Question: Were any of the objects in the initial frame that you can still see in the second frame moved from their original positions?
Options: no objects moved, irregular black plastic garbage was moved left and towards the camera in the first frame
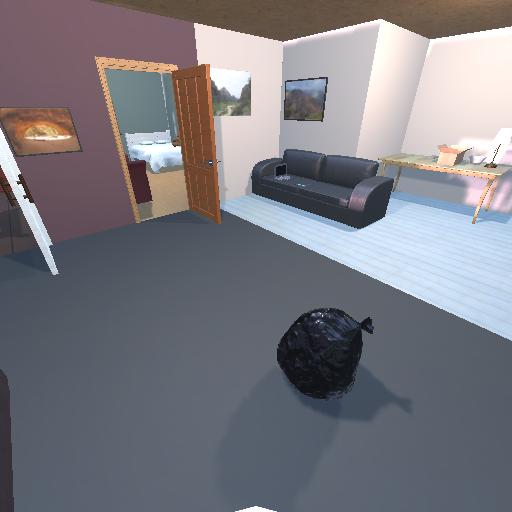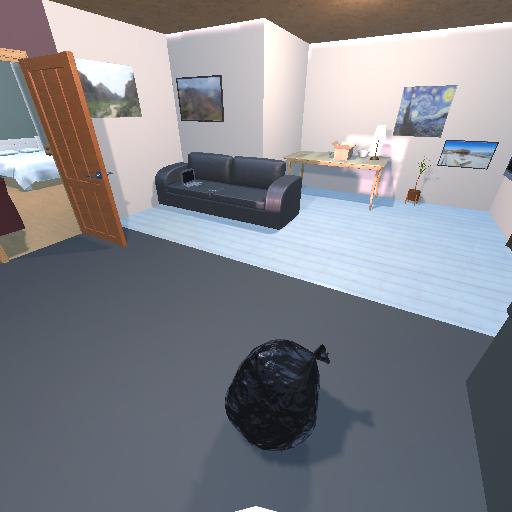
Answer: no objects moved